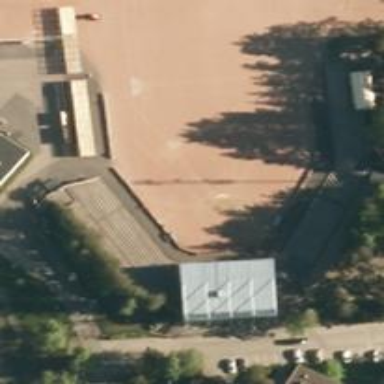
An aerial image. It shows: Bleachers on leisure land.